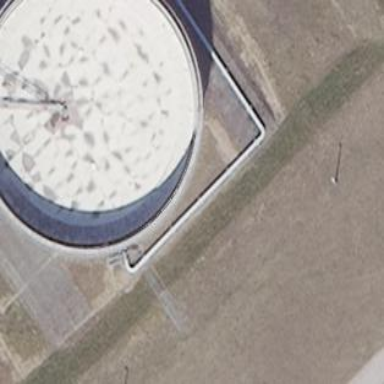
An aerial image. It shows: Storage tank which is man-made and housed in building.